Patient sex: M
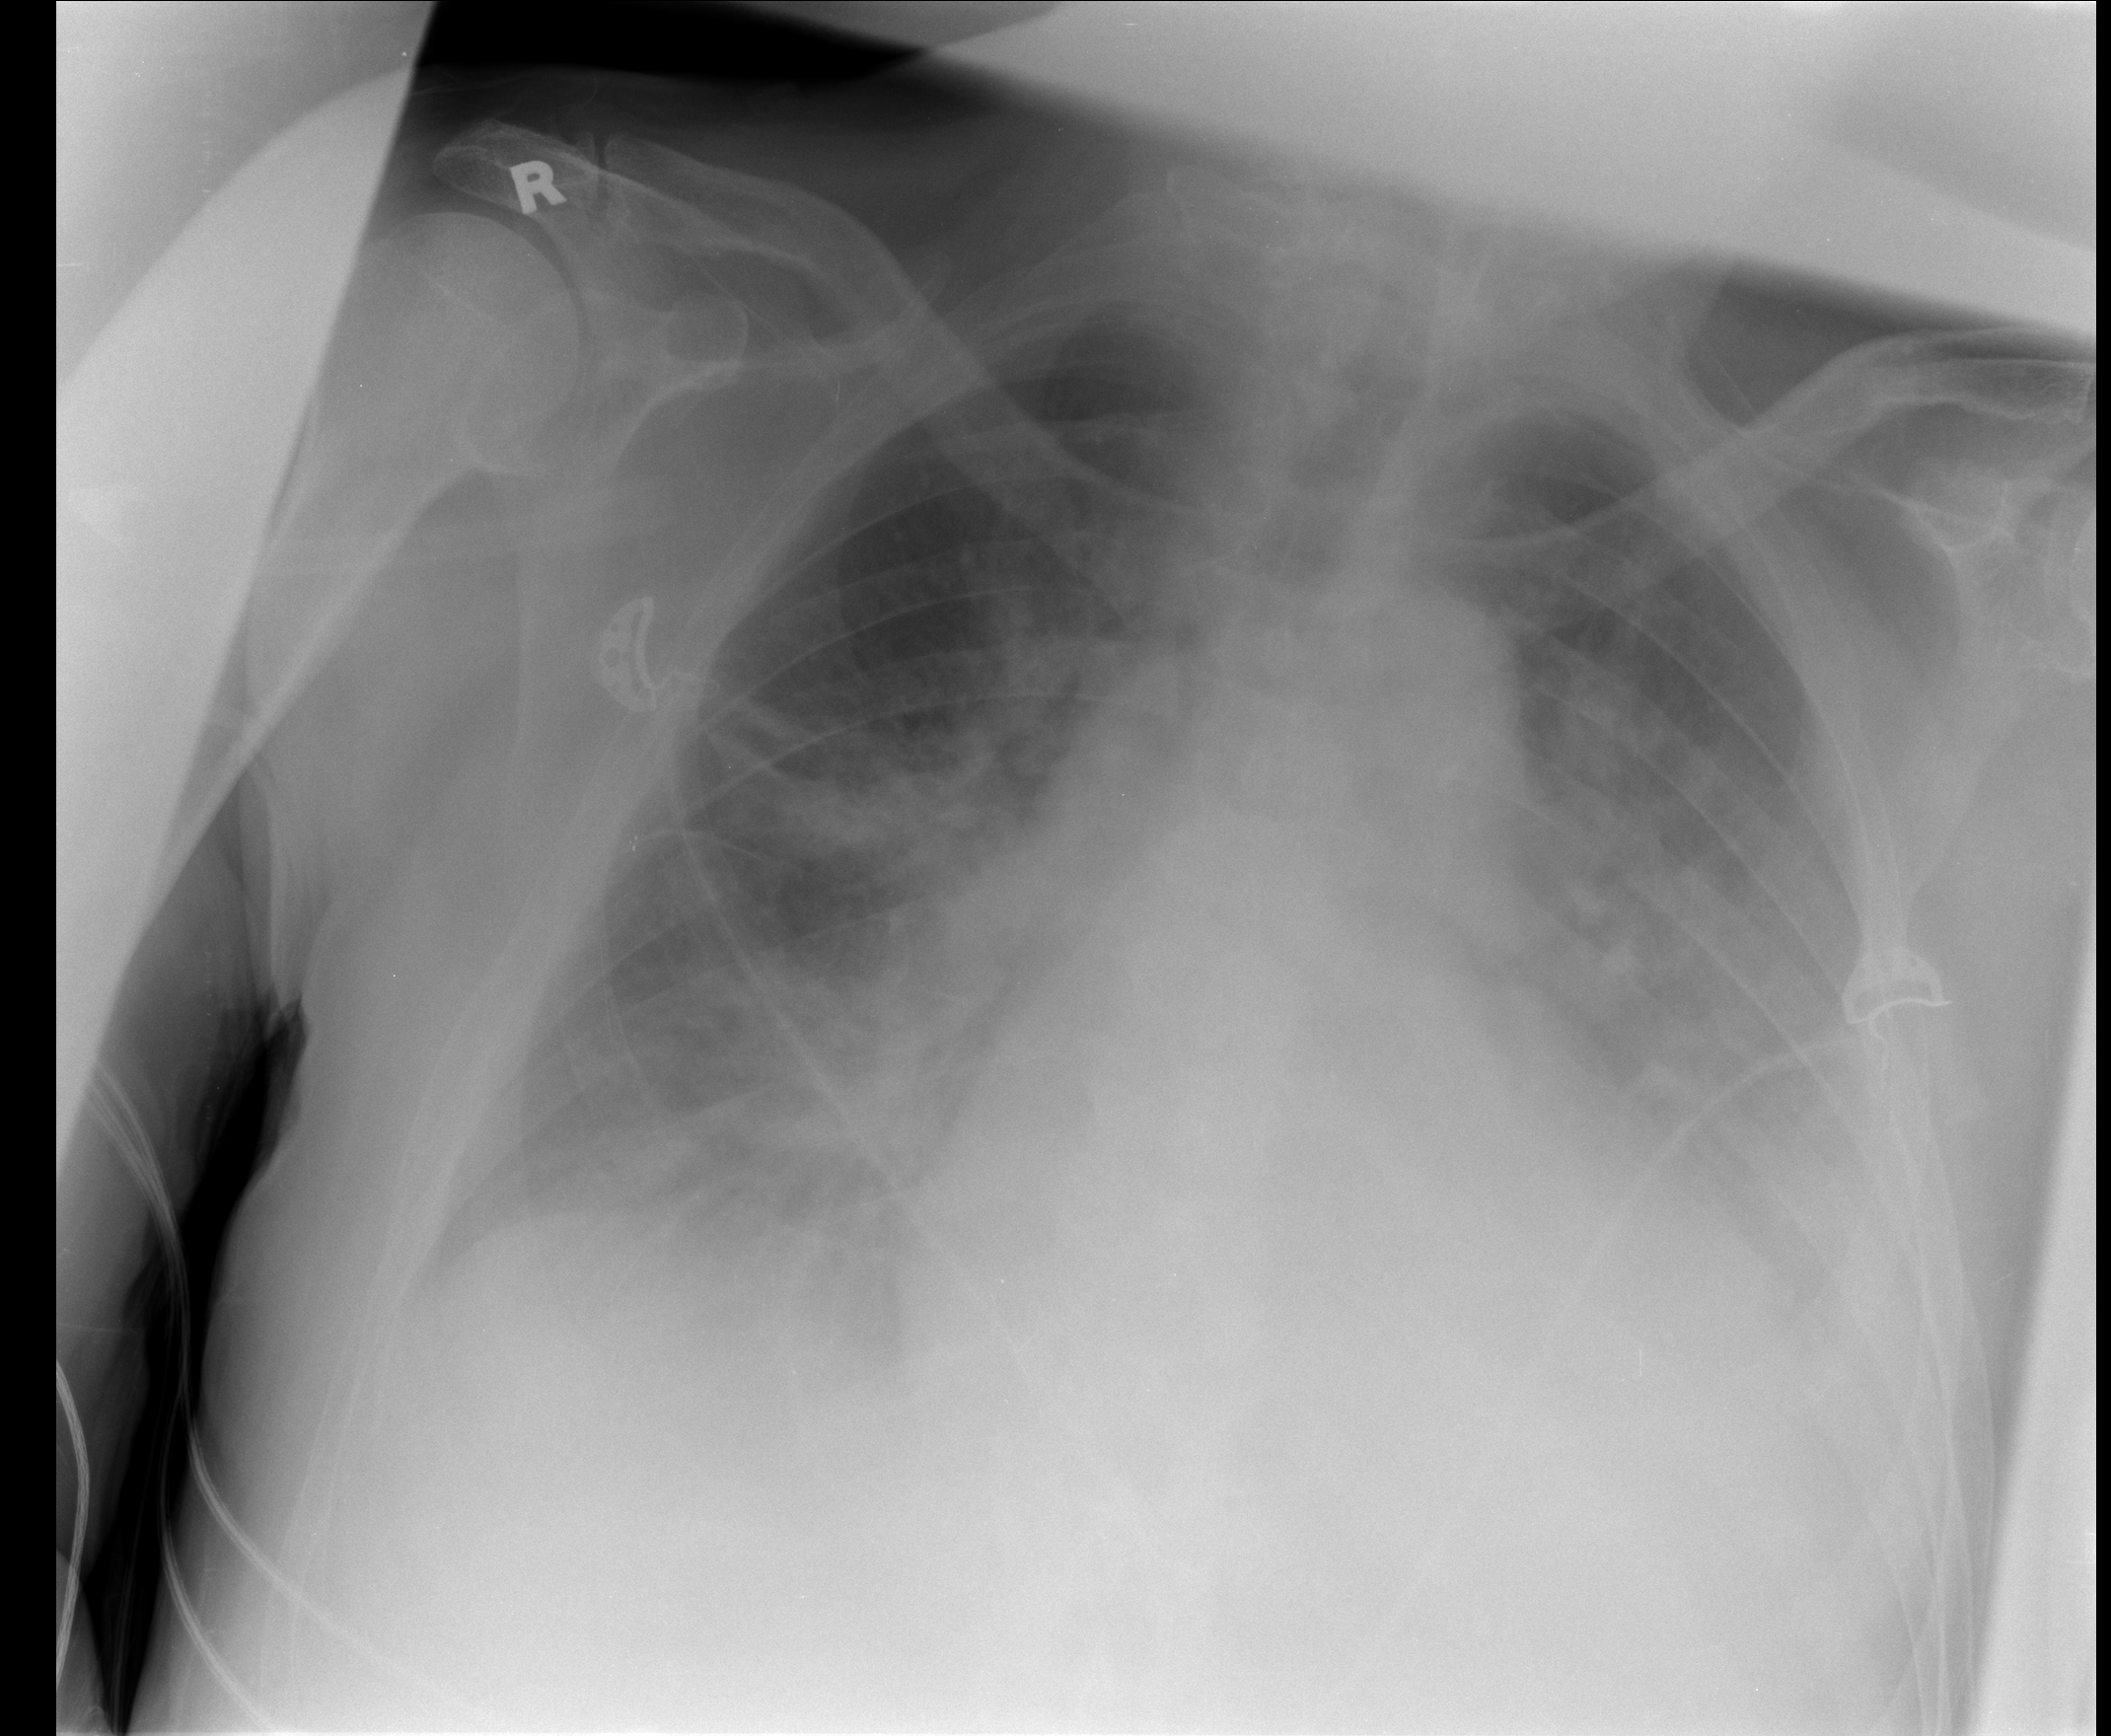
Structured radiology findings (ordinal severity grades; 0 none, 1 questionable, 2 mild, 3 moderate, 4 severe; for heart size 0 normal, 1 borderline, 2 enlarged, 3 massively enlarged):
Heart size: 1
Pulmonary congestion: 2
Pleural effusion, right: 2
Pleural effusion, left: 3
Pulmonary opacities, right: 2
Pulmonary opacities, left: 2
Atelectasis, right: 2
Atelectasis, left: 2